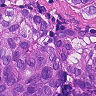
Metastatic tissue present: yes